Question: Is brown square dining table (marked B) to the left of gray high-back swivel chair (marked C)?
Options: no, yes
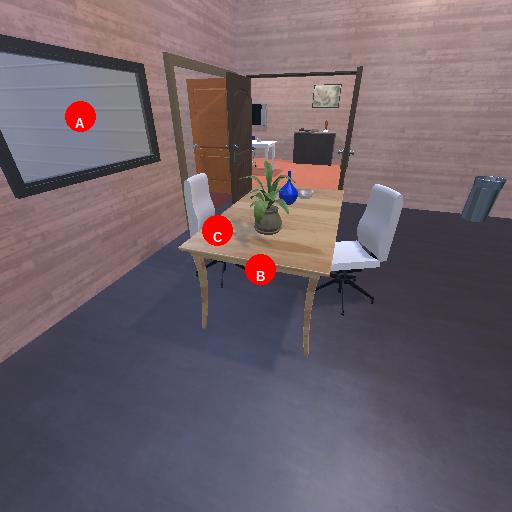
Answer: no